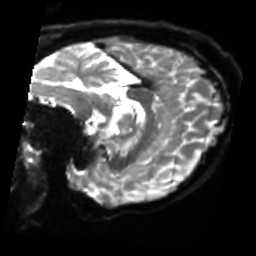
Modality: sbref
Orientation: sagittal
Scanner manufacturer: siemens
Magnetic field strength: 3 T
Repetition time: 4 s
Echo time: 0.0594 s